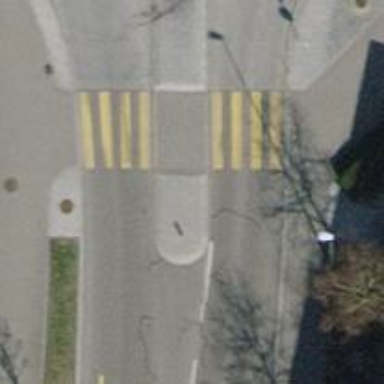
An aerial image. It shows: Marked road crossing with pedestrian island.